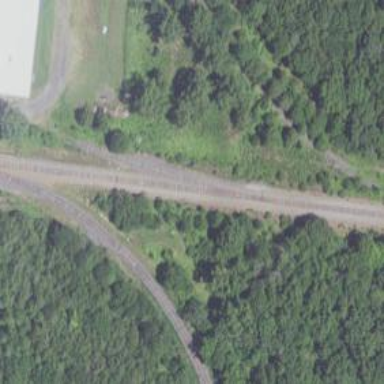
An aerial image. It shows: Disused railway spur service.